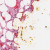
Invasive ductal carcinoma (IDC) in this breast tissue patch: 0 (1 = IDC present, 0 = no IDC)